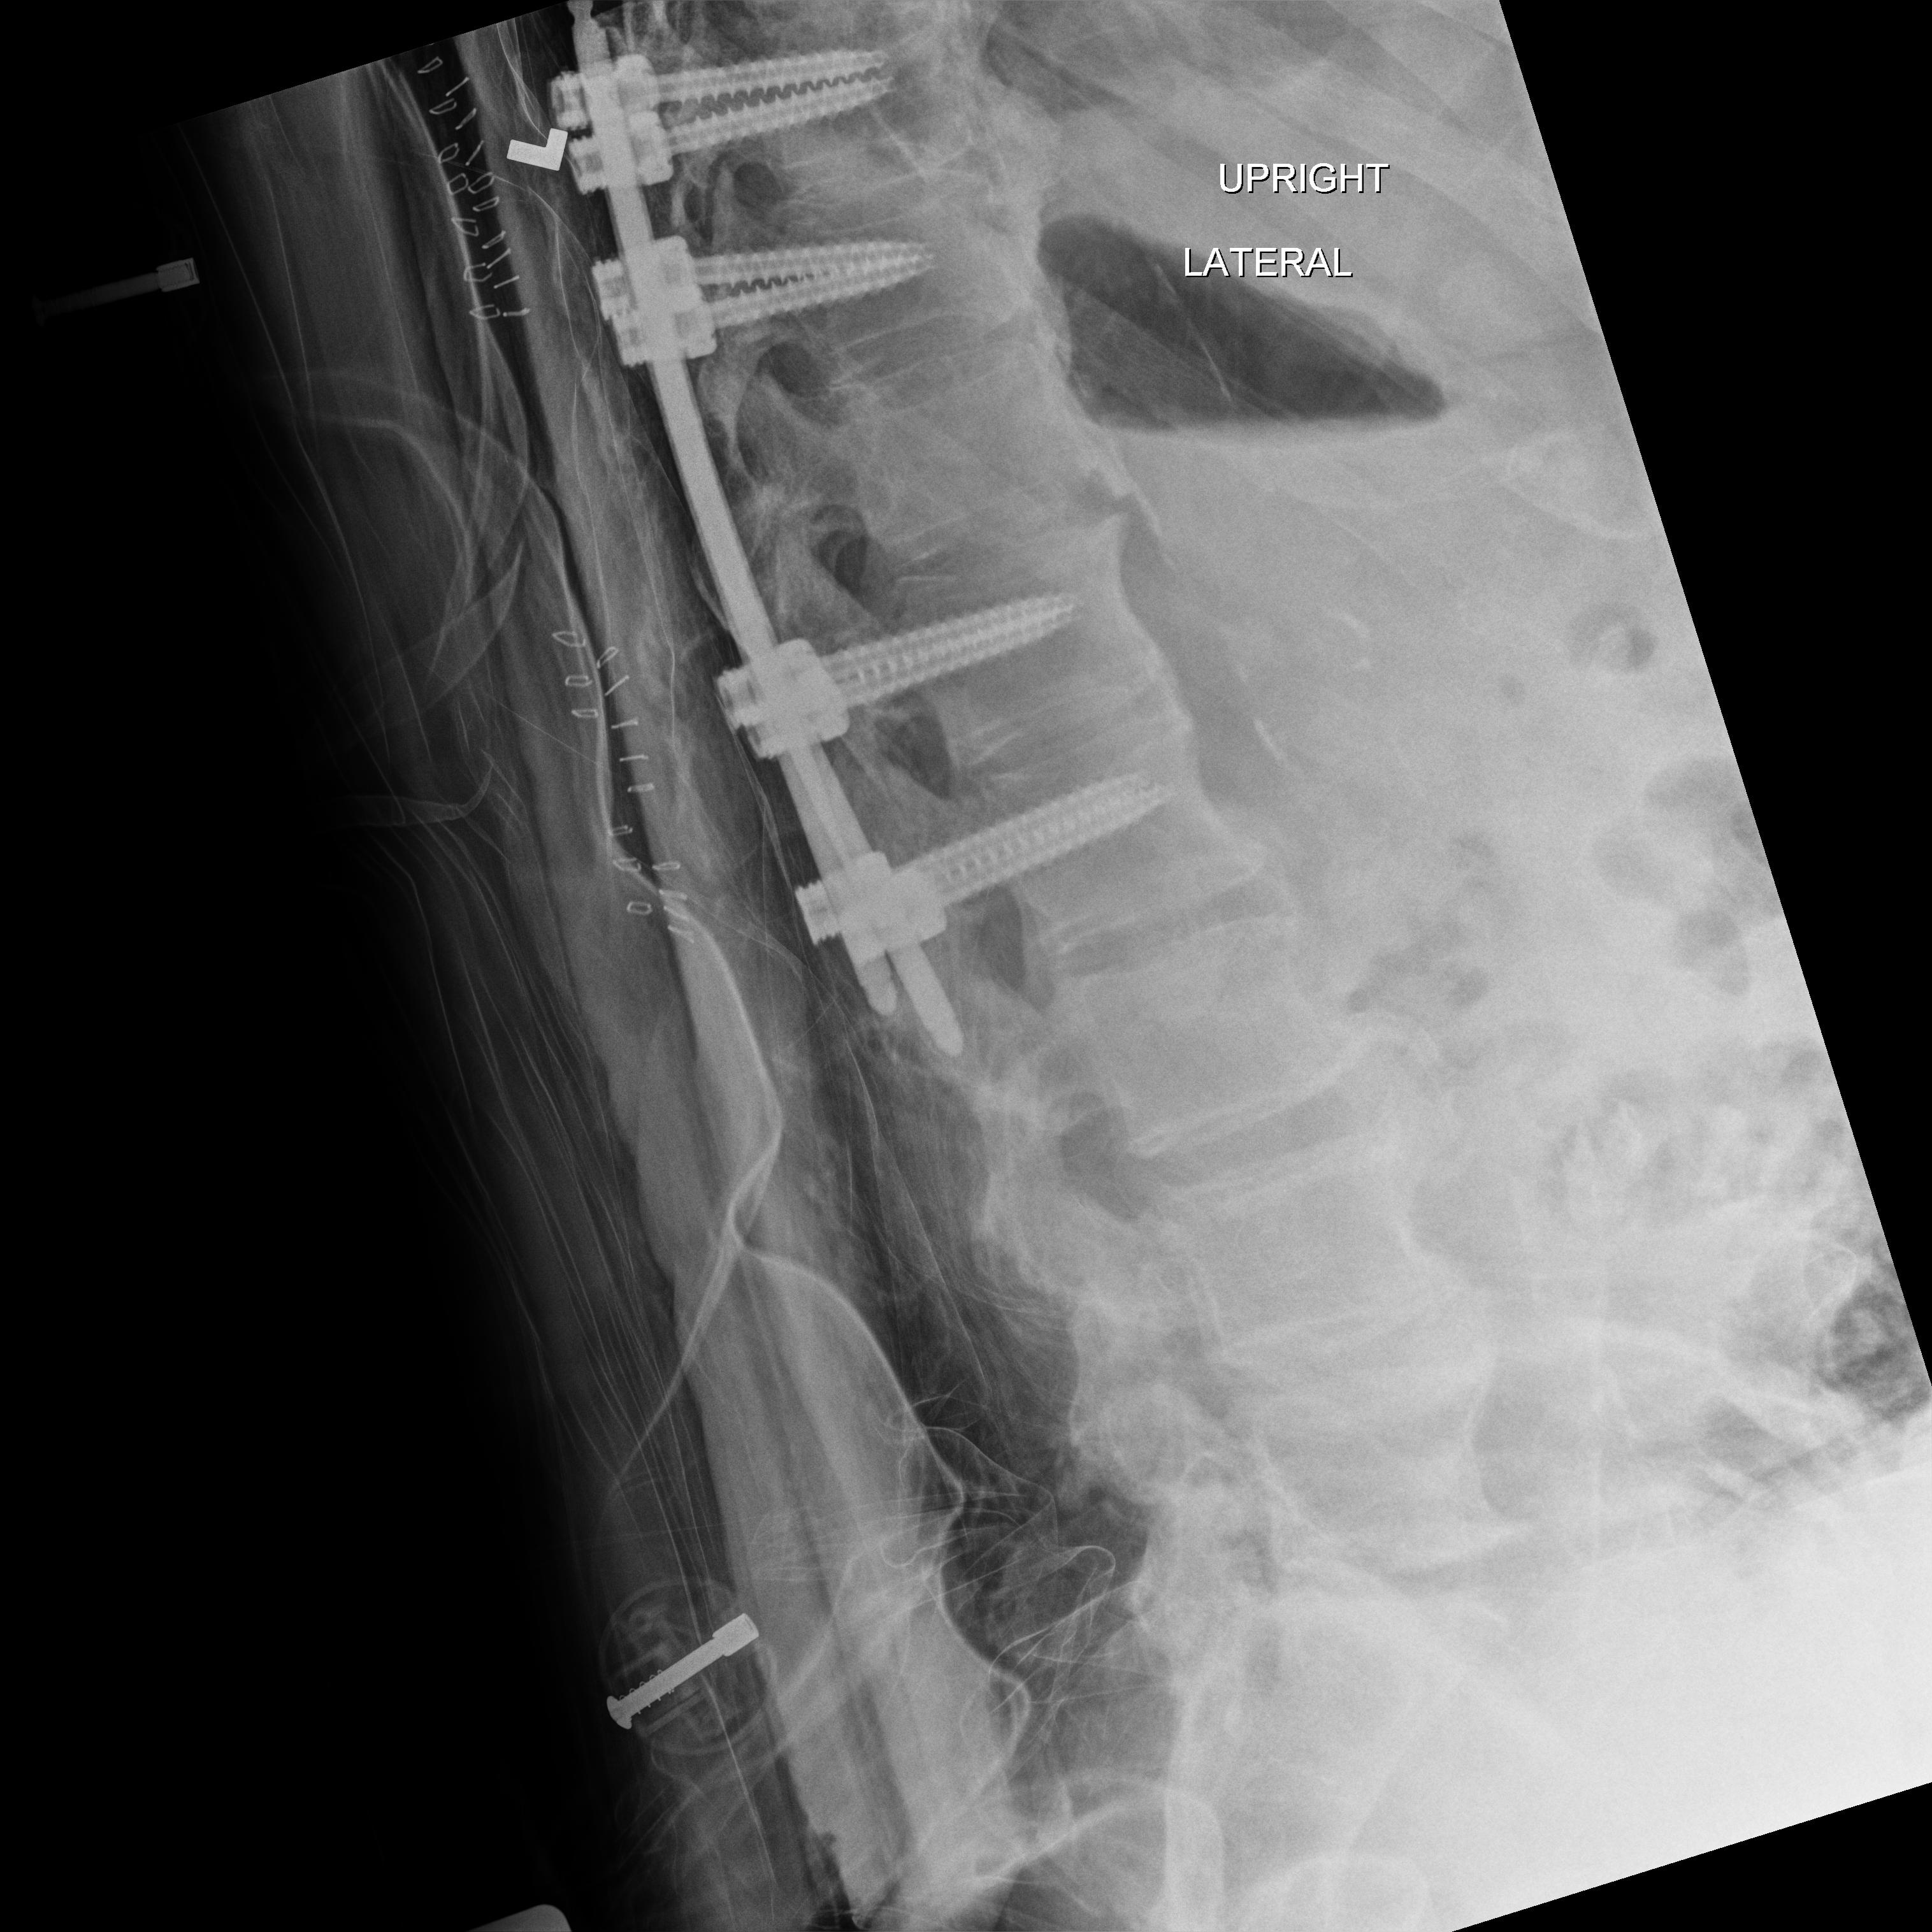
View: LATERAL
Implant manufacturer: nuvasive reline